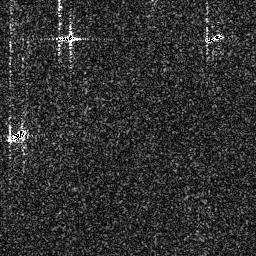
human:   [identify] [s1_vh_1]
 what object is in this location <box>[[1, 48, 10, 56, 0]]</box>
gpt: <ref>1 small ship at the left</ref>

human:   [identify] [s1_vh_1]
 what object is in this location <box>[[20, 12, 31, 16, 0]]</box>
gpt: <ref>1 small ship at the top left</ref>

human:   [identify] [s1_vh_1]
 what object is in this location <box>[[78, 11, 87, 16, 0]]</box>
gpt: <ref>1 small ship at the top right</ref>